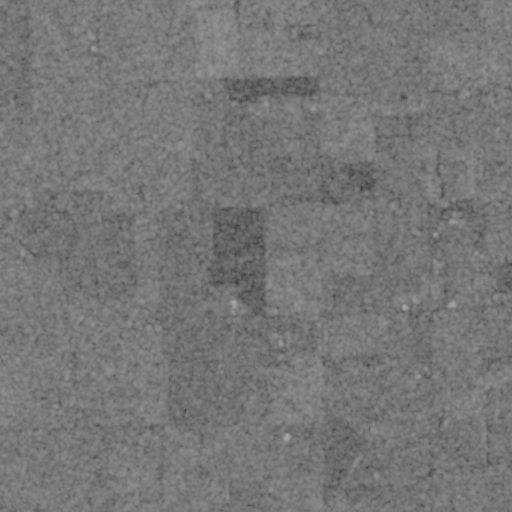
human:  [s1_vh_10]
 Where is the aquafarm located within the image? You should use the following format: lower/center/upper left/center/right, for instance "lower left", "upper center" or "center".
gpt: The aquafarm is located in the upper left of the image.
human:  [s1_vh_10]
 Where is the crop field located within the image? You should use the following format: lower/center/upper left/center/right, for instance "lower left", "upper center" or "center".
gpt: The crop field is located in the upper left of the image.
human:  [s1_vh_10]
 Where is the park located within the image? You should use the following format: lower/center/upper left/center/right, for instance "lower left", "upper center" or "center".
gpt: The park is located in the center right of the image.
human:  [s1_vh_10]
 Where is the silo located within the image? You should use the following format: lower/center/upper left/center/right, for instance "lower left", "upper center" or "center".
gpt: The silo is located in the upper left of the image.
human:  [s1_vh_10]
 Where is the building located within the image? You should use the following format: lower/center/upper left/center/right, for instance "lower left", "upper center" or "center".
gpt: There is no building in the image.

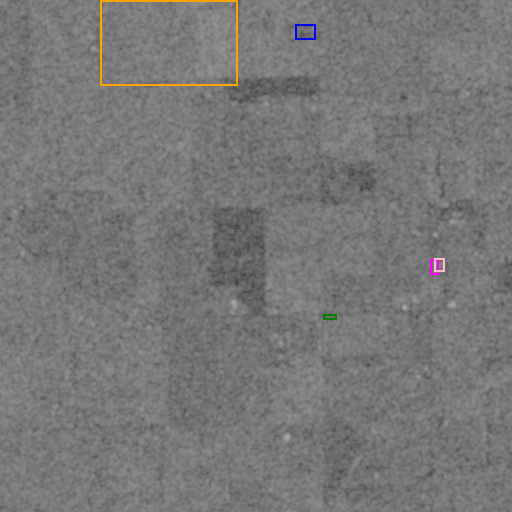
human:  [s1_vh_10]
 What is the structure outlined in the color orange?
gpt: The structure outlined in orange is a crop field.
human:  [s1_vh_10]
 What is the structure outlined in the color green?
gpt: The structure outlined in green is a park.
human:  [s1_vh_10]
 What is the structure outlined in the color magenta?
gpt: The structure outlined in magenta is a parking lot.
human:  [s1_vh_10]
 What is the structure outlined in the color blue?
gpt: The structure outlined in blue is a building.
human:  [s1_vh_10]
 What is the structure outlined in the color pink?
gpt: The structure outlined in pink is a building.
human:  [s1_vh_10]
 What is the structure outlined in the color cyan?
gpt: There is no cyan outline.